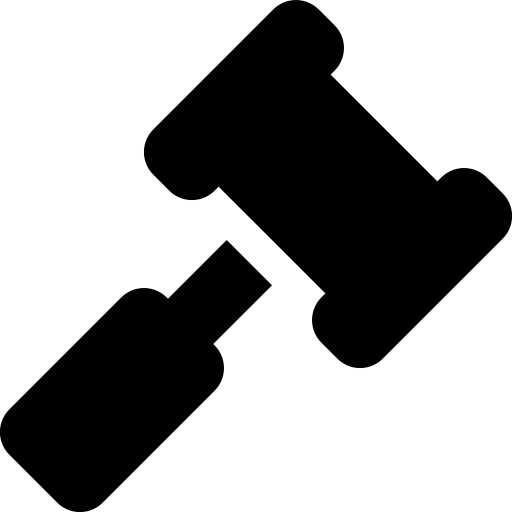
Tags: icon, FontAwesome, fa-icon, solid, gavel